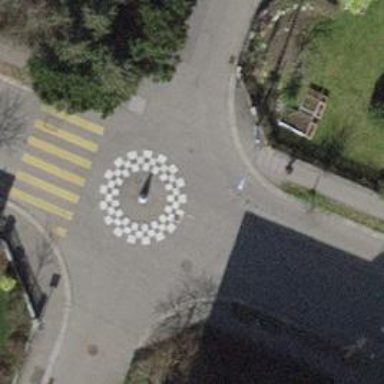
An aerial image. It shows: Rosette traffic calming feature.